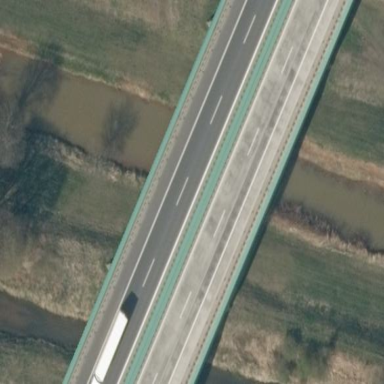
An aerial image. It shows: Beam bridge structure.